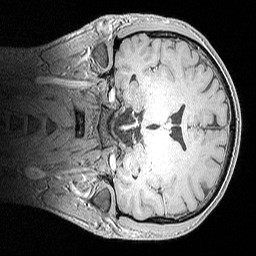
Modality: MP2RAGE
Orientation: coronal
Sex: male
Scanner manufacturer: siemens
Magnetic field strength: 3 T
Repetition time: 5 s
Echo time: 0.00292 s